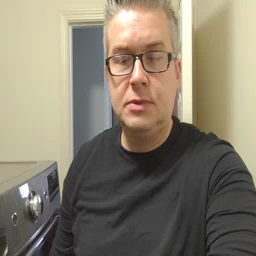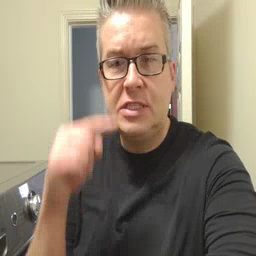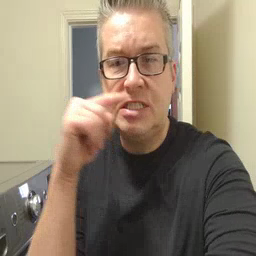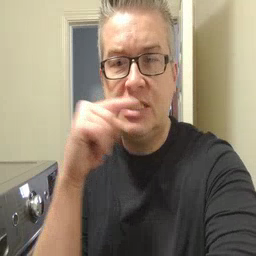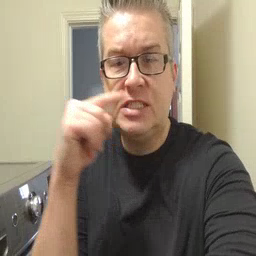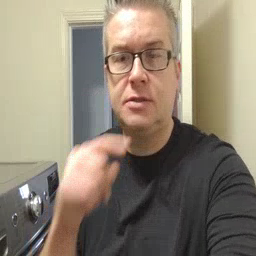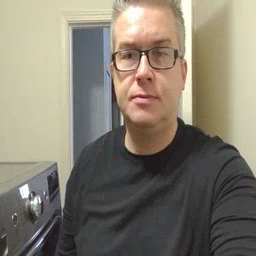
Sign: toothbrush